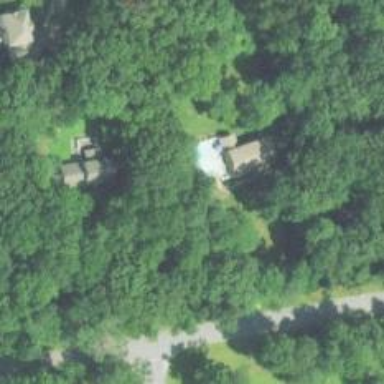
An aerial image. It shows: Residential driveway.